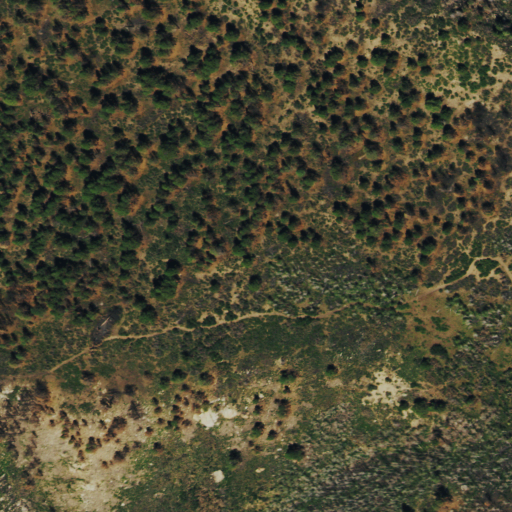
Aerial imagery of ridge(s) in Colorado named The Tongue containing shrub and grassland